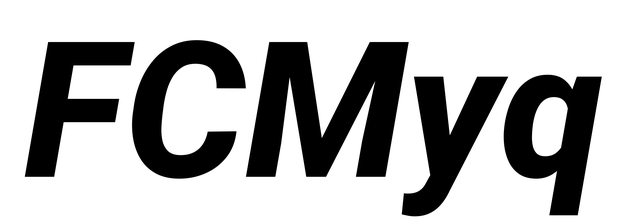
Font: Roboto-Italic_ExtraBold_Italic